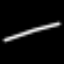
Label: line